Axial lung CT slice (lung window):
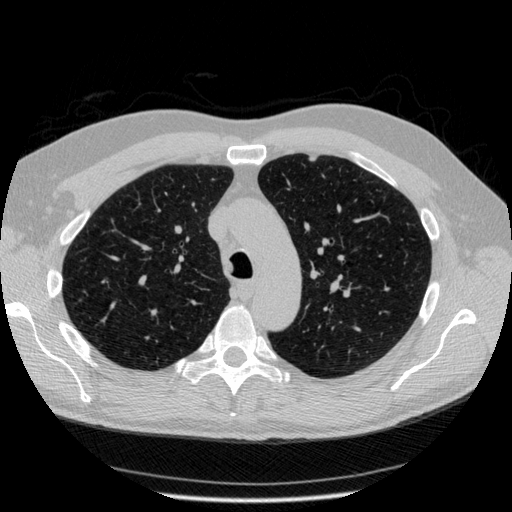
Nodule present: no